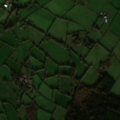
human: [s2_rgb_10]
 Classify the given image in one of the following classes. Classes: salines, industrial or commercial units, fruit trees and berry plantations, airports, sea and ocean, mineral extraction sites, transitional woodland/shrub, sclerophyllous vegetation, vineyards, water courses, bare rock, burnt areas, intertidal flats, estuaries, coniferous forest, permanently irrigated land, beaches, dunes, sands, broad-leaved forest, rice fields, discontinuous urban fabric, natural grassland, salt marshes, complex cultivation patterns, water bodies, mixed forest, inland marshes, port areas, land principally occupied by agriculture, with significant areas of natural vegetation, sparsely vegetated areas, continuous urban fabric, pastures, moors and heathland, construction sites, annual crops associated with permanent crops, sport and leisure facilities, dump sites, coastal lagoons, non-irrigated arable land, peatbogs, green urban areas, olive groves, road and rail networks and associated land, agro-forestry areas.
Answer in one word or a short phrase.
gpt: non-irrigated arable land, pastures, coniferous forest